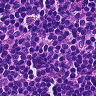
Metastatic tissue present: no